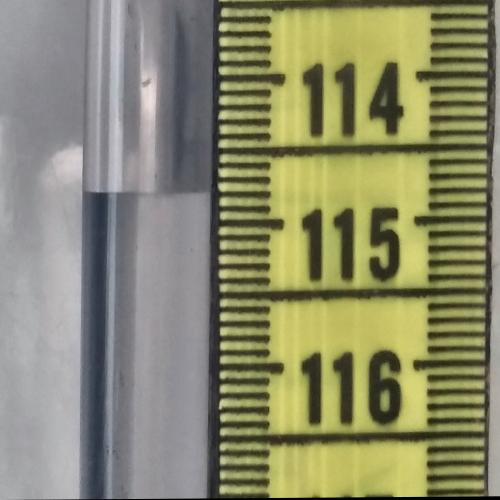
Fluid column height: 114.8 cm